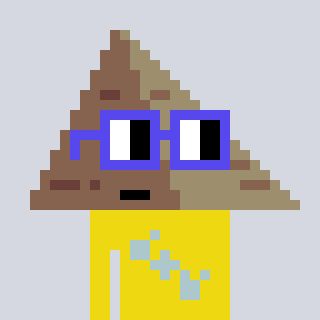
a pixel art character with square blue glasses, a pyramid-shaped head and a yellow-colored body on a cool background